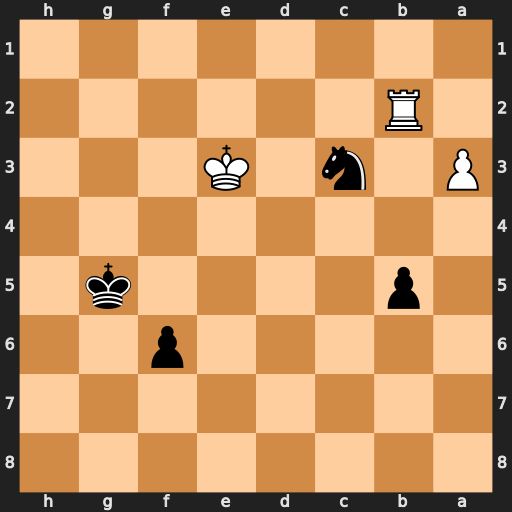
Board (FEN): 8/8/5p2/1p4k1/8/P1n1K3/1R6/8
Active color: b
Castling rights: -
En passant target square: -
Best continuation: Nd1+ Kd4 Nxb2